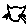
Label: cat